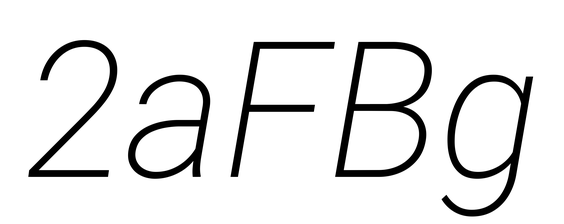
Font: Roboto-Italic_ExtraLight_Italic